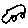
Label: car